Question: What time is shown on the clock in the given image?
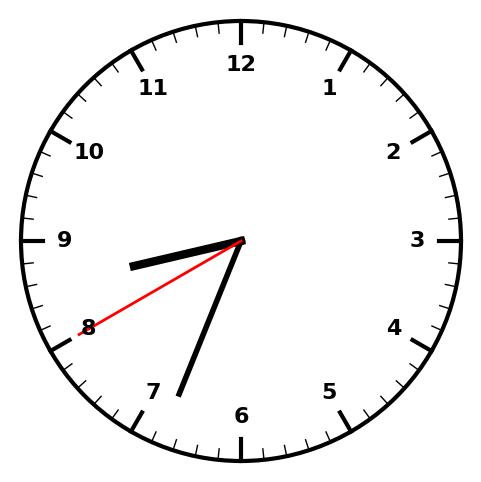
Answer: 08:33:40